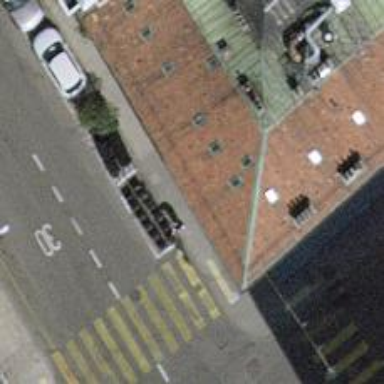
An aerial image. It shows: Restaurant.